Question: I have to create an RDLC report in asp.net. For which I am writing a stored procedure using different scalar functions.
I have a GUI from which I have to select a criteria and collect data according to that criteria. The GUI is here:

I have implemented all cases like "All Staff", "All services", etc but the problem comes when I have to select specific records from list box and bring data according to that. For example I select specfic Staff records from list and my report should display the records only having that selected records.
How can I handle this? I mean when I select some records from listbox, how can I take these records to the where clause of my stored procedure and how to use it there?
I am using SQL SERVER 2008.
My Stored Procedure is:
'''
USE [PC_Rewrite]
'''
GO
SET ANSI_NULLS ON
GO
SET QUOTED_IDENTIFIER ON
GO
ALTER PROCEDURE [dbo].[spGetClients]
(
@orderBy varchar(50)
)
AS
BEGIN
-- SET NOCOUNT ON added to prevent extra result sets from
-- interfering with SELECT statements.
SET NOCOUNT ON;
'''
-- Insert statements for procedure here
IF(@orderBy = 'Consumer Name')
BEGIN
SELECT c.Id, c.LastName, c.FirstName, c.MiddleInit,
c.DateOfBirth, dbo.GetAge(c.DateOfBirth, GETDATE()) AS Age, c.Sex, cs.Status, ca.Address, co.Phone,
dbo.GetEthnicity(c.Id) AS Ethnicity, dbo.GetDevelopmentalDisabilities(c.Id) AS Disabilities,
dbo.GetClientStaffContacts(c.Id) AS Staff, dbo.GetClientContacts(c.Id) AS Contact,
dbo.GetClientInsuranceProviders(c.Id) AS InsuranceProvider FROM Client c
LEFT OUTER JOIN ClientStatus cs ON cs.Id = c.StatusId
LEFT OUTER JOIN(
SELECT ca.ParentEntityId, ca.Address
FROM ContactAddress ca
INNER JOIN EntityName en ON en.Id = ca.EntityNameId AND en.Name = 'Client'
INNER JOIN GeneralLookup gl ON ca.glAddressTypeId = gl.Id AND gl.LookupItem = 'Primary'
) ca ON c.Id = ca.ParentEntityId
LEFT OUTER JOIN(
SELECT co.ParentEntityId, co.ContactData Phone
FROM ContactOther co
INNER JOIN EntityName en ON en.Id = co.EntityNameId AND en.Name = 'Client'
INNER JOIN GeneralLookup gl ON co.glContactTypeId = gl.Id AND gl.LookupItem = 'Home'
) co ON c.Id = co.ParentEntityId
ORDER BY c.LastName, c.FirstName, c.MiddleInit
END
ELSE IF(@orderBy = 'Consumer Address')
BEGIN
SELECT c.Id, c.LastName, c.FirstName, c.MiddleInit,
c.DateOfBirth, dbo.GetAge(c.DateOfBirth, GETDATE()) AS Age, c.Sex, cs.Status, ca.Address, co.Phone,
dbo.GetEthnicity(c.Id) AS Ethnicity, dbo.GetDevelopmentalDisabilities(c.Id) AS Disabilities,
dbo.GetClientStaffContacts(c.Id) AS Staff, dbo.GetClientContacts(c.Id) AS Contact,
dbo.GetClientInsuranceProviders(c.Id) AS InsuranceProvider FROM Client c
LEFT OUTER JOIN ClientStatus cs ON cs.Id = c.StatusId
LEFT OUTER JOIN(
SELECT ca.ParentEntityId, ca.Address
FROM ContactAddress ca
INNER JOIN EntityName en ON en.Id = ca.EntityNameId AND en.Name = 'Client'
INNER JOIN GeneralLookup gl ON ca.glAddressTypeId = gl.Id AND gl.LookupItem = 'Primary'
) ca on c.Id = ca.ParentEntityId
LEFT OUTER JOIN(
SELECT co.ParentEntityId, co.ContactData Phone
FROM ContactOther co
INNER JOIN EntityName en ON en.Id = co.EntityNameId AND en.Name = 'Client'
INNER JOIN GeneralLookup gl ON co.glContactTypeId = gl.Id AND gl.LookupItem = 'Home'
) co ON c.Id = co.ParentEntityId
ORDER BY ca.Address
END
'''
END
Any help would be appreciated.
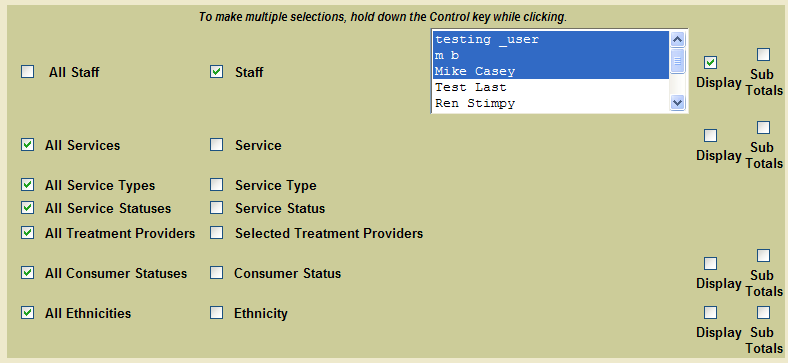
Answer: if your stored procedure looks something like this:
'''
Create PROCEDURE [dbo].[sp]
@ID int
AS
BEGIN
Select ID, Display, GroupID
From SystemTypes
Where ID = @ID
END
'''
then you can set the ID parameter like this:
'''
SqlCommand command = new SqlCommand("sp",connection);
command.CommandType = CommandType.StoredProcedure;
Command.Parameters.Add("@ID, SqlDbType.Int).Value = **VALUE**;
conn.open();
SqlDataReader reader = command.ExecuteReader();
'''
if you want to use something like a comma seperated values string.. I found this link:
<URL>
<URL>
<URL>